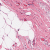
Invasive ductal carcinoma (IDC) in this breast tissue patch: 0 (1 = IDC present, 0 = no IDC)